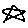
Label: star